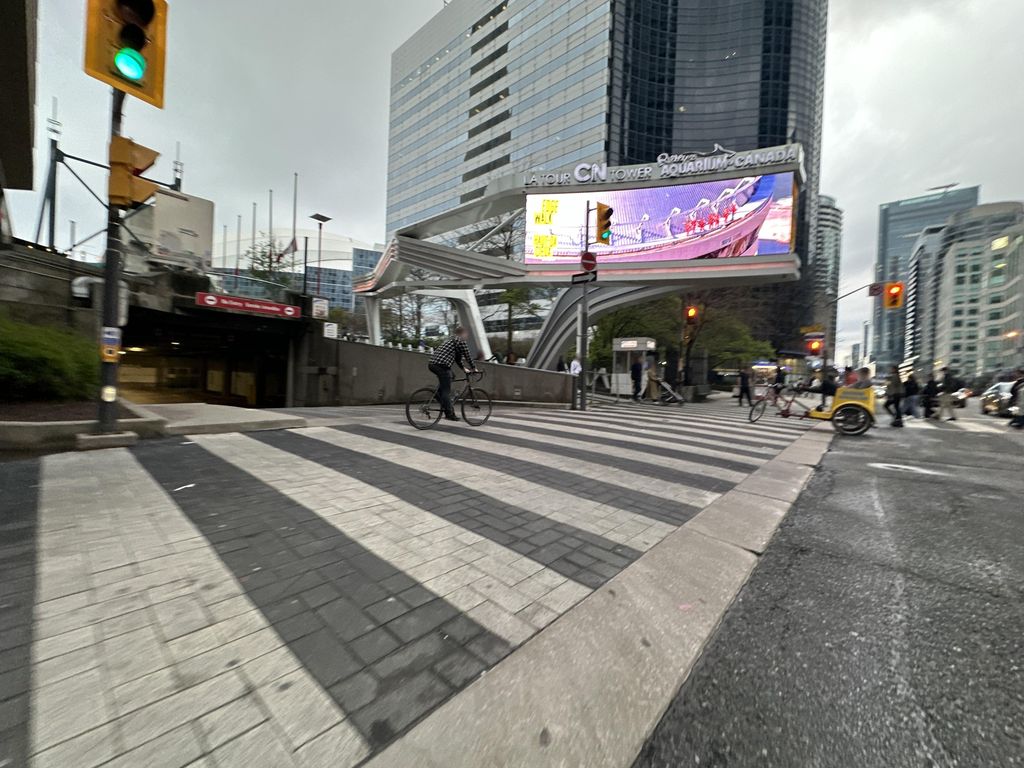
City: toronto